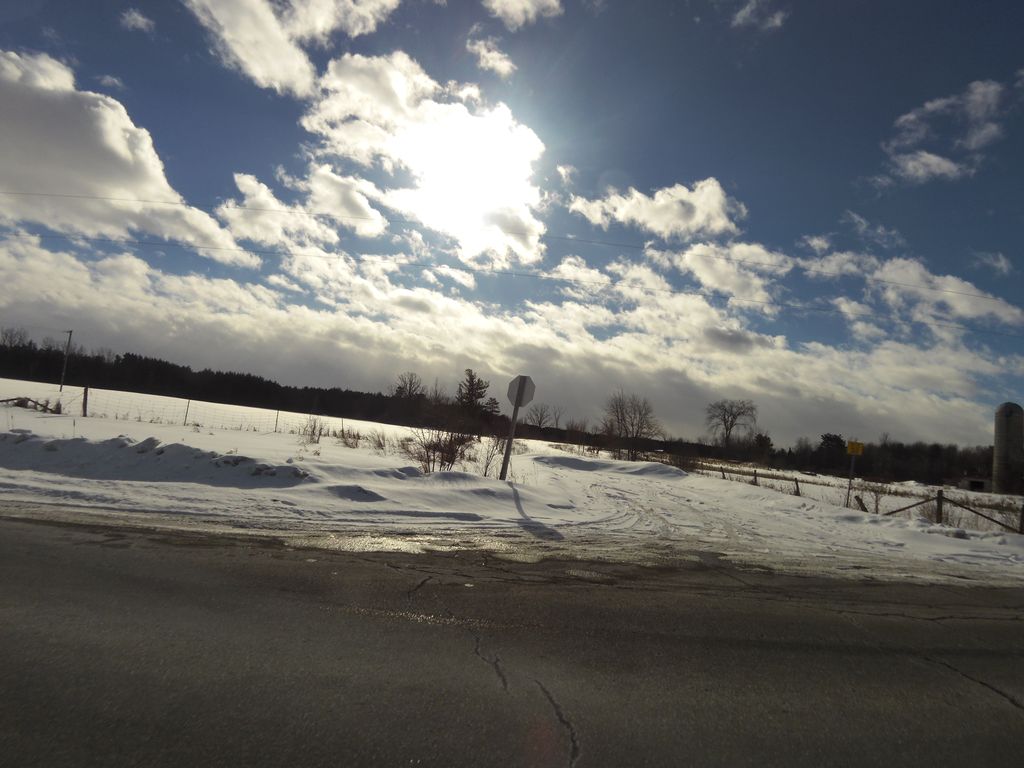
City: ottawa-gatineau